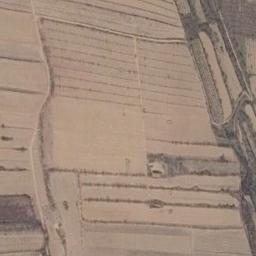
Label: terrace